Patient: sex M, age 37
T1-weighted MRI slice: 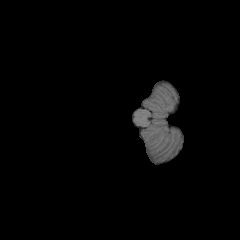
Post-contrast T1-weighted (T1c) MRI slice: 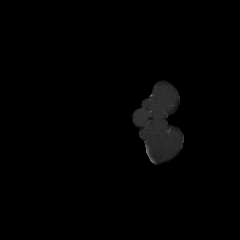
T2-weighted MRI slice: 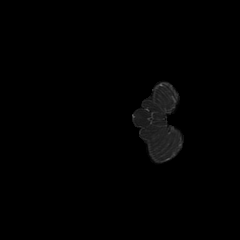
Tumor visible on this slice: no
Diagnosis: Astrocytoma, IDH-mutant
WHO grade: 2